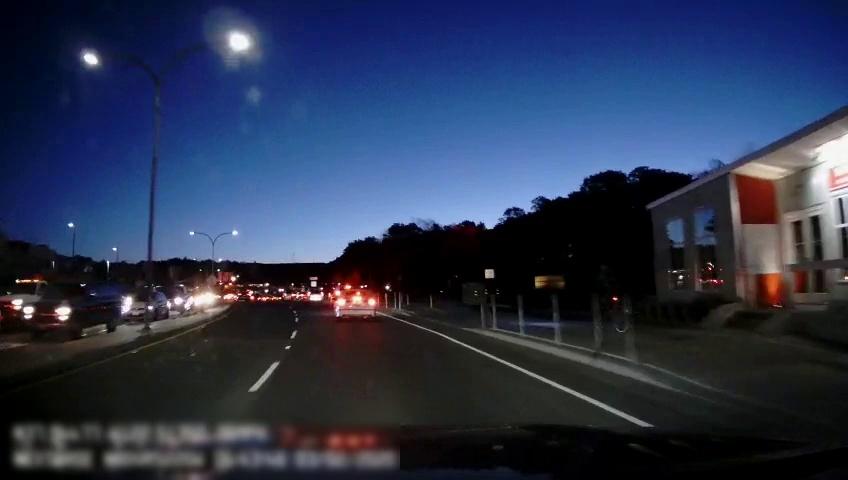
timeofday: Night
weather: Other
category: Drivable Space
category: Drivable Space
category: Vehicles | Car
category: Vehicles | SUV
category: Vehicles | SUV
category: Vehicles | Car
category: Vehicles | Truck
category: Vehicles | SUV
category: Vehicles | Car
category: Lanes | Current Lane
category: Lanes | Alternate Lane